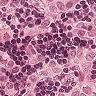
Metastatic tissue present: yes